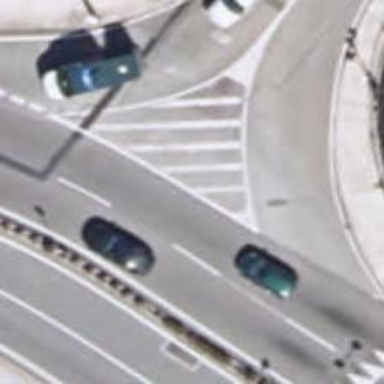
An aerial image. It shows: Asphalt pedestrian road.